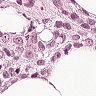
Metastatic tissue present: yes